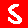
Digit: 5